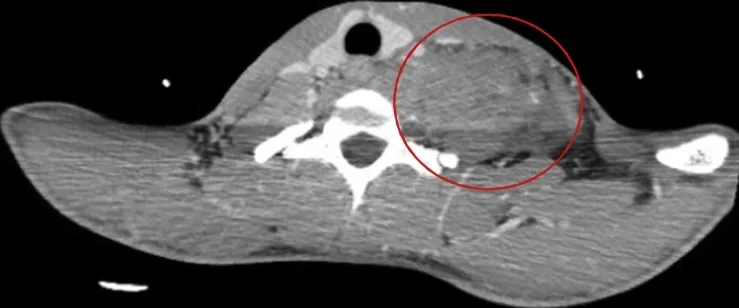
CT Angiography Chest. A large, rapidly expanding hematoma creating an asymmetrical enlargement with slight deviation of the trachea to the right - away from the hematoma. Subcutaneous emphysema is noted in this image as well.
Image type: radiology (ct)